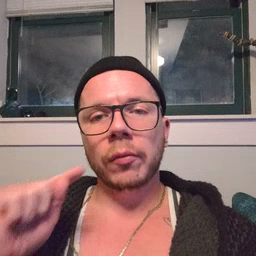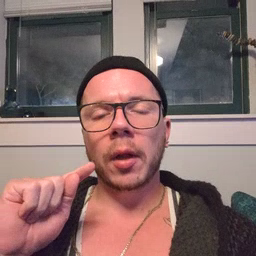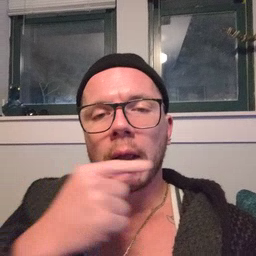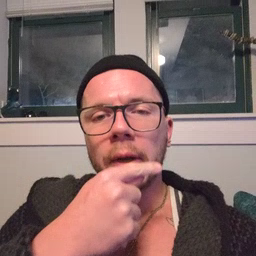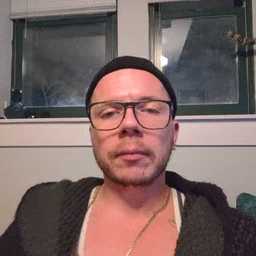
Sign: carrot